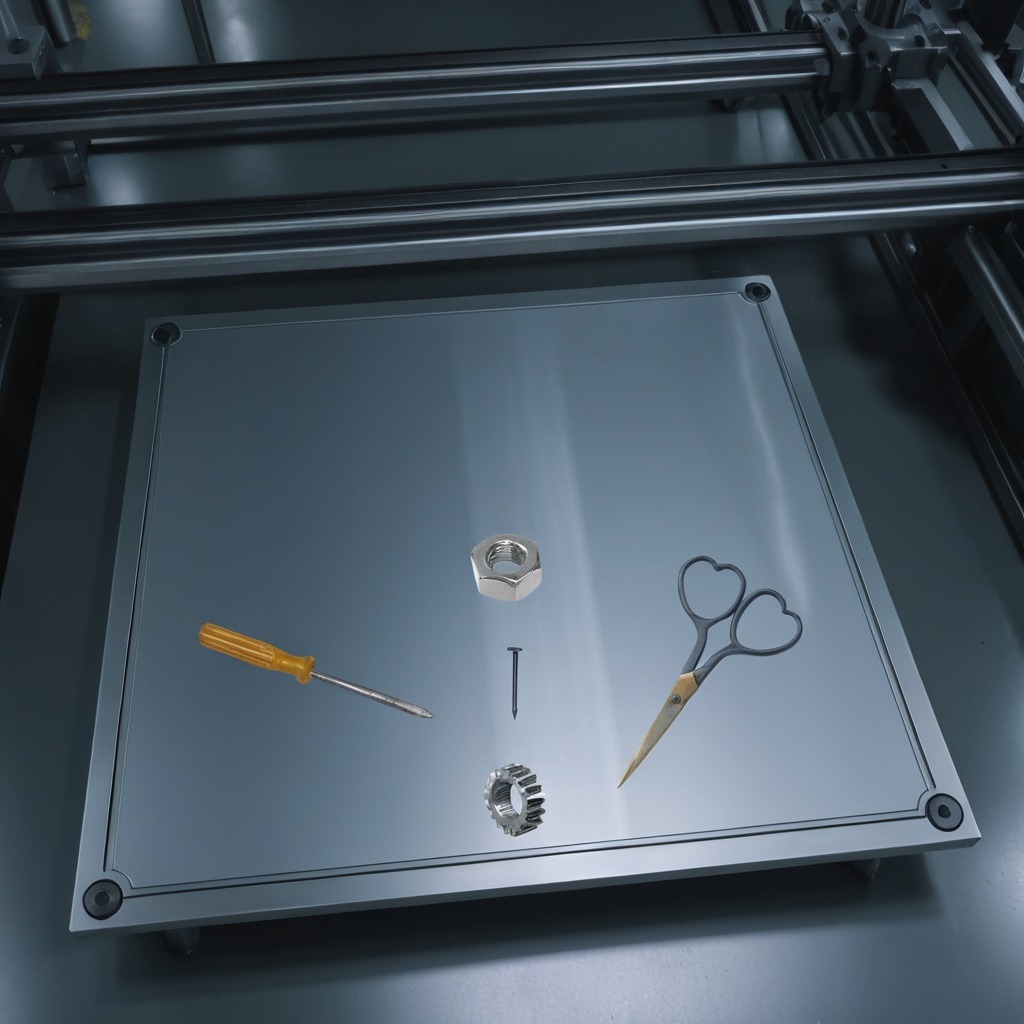
A steel gear with teeth, an iron nail, a screwdriver, a metal nut, and a pair of scissors are lying on the metal table.